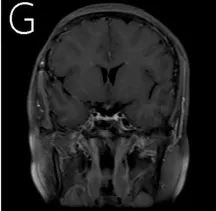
27 months after surgery. Showed complete removal of the lesion, with no sign of recurrence.
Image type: radiology (mri)